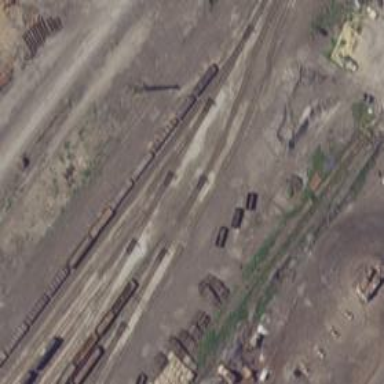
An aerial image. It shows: Railway spur service.